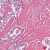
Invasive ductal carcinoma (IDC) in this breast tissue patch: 1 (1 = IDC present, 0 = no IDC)